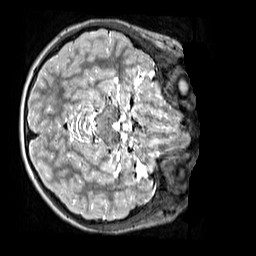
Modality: T2w
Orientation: axial
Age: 11
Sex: male
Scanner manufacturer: siemens
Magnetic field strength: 3 T
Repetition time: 3.2 s
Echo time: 0.408 s